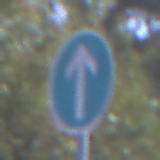
Verkehrszeichen: VorgeschriebeneFahrtrichtungGeradeaus
Umgebung: Outdoor, Nature
Tageszeit: MorningAfternoon
Wetter: Clear
Licht: Natural
Jahreszeit: NotSpecified
Kontrast: HighContrast